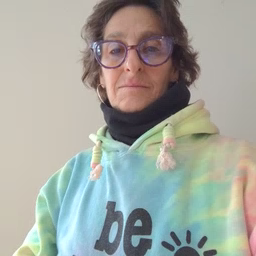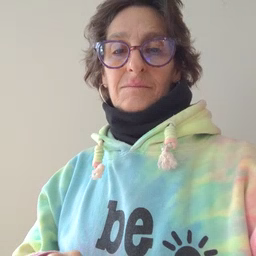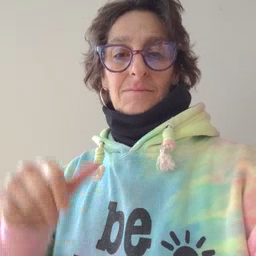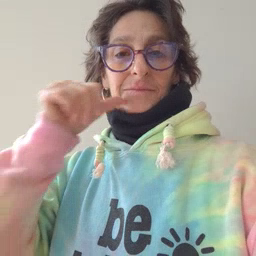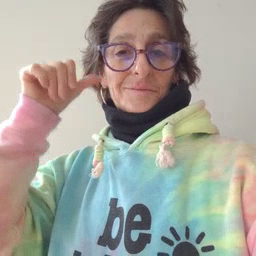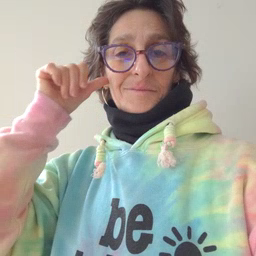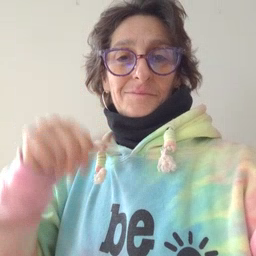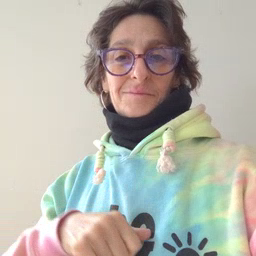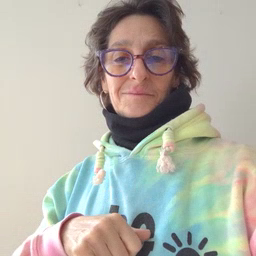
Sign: yesterday